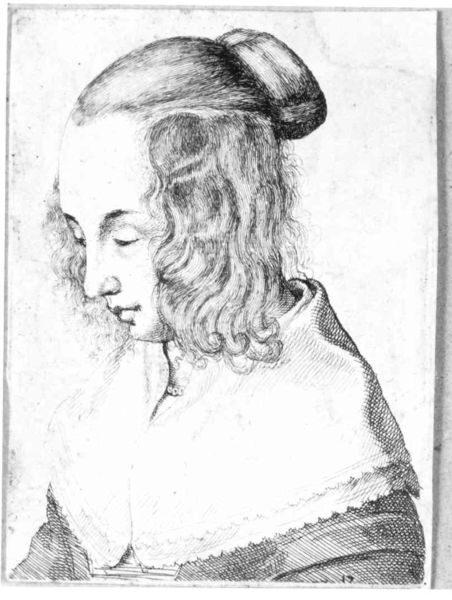
Titel: Weiblicher Kopf, nach links herabblickend ("Hollars Frau")
Künstler: Wenzel Hollar
Standort: Karlsruhe
Institution: Staatliche Kunsthalle Karlsruhe
Schlagwörter: white, black, bun, collar, dress, face, gray, grey, hair, lace, nose, old, portrait, woman, profile, sad, girl, head, eyes, drawing, black and white, shawl, shadow, chin, coat, mouth, sketch, curls, necklace, smile, curl, happy, clothes, neck, engraving, pencil, lips, long, crayon, sleep, eyebrows, forehead, pensive, wavy, sleepy, curly hair, brows, naive, 1600, downcast, smart, downward, 17th, cirl, three quarters, caplet, vitgin, cirly